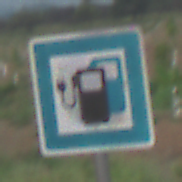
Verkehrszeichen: LadestationFuerElektrofahrzeuge
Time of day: SunriseSunset
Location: Outdoor (Nature)
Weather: PartlyCloudy
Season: NotSpecified
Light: Natural